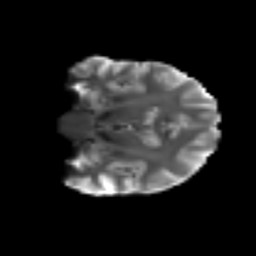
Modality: T2w
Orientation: coronal
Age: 53
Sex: female
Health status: ill
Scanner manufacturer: siemens
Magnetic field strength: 3 T
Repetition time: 8.7 s
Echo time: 0.11 s